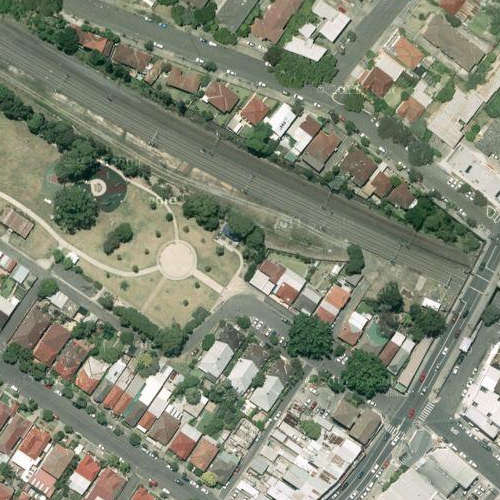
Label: sydney